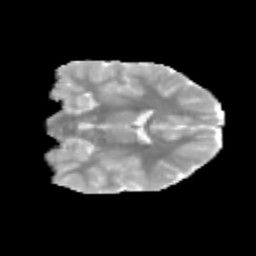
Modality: MD
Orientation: coronal
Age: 12
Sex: female
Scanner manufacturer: siemens
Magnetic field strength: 3 T
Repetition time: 3.8 s
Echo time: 0.07 s